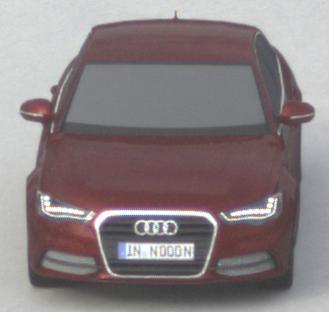
Make: Audi
Model: A6 2.0 TFSI
Detailed model: A6 (C7) Limousine
Model produced from: 2011/10
Model produced until: 2014/09
Doors: 4
Color: red
Road condition: dry road
Daytime: morning or afternoon
Contrast: low contrast